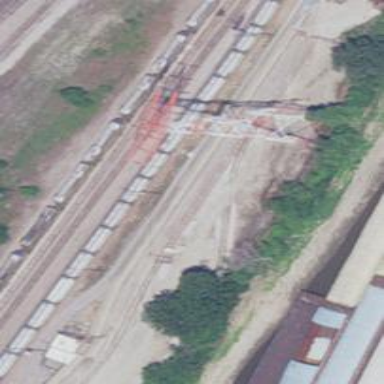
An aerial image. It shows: Railway siding for service.